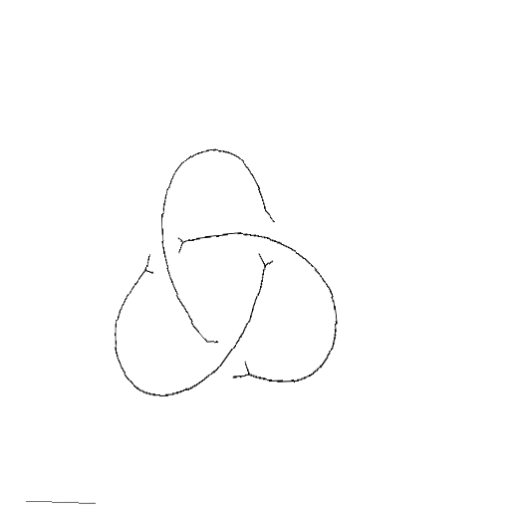
Crossing number: 3